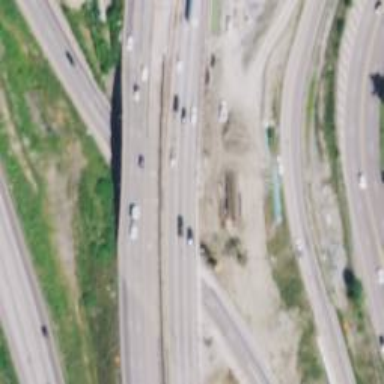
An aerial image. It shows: Bridge over motorway.